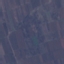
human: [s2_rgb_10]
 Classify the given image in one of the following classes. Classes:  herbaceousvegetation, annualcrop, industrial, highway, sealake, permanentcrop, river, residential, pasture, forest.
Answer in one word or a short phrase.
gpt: PermanentCrop